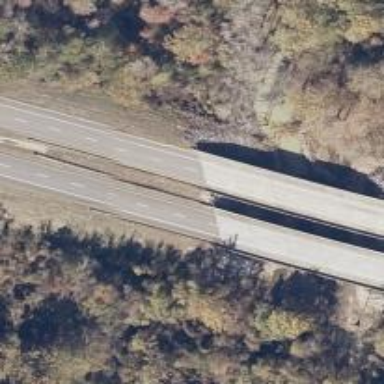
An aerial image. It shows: Bridge on trunk highway with dual carriageway.